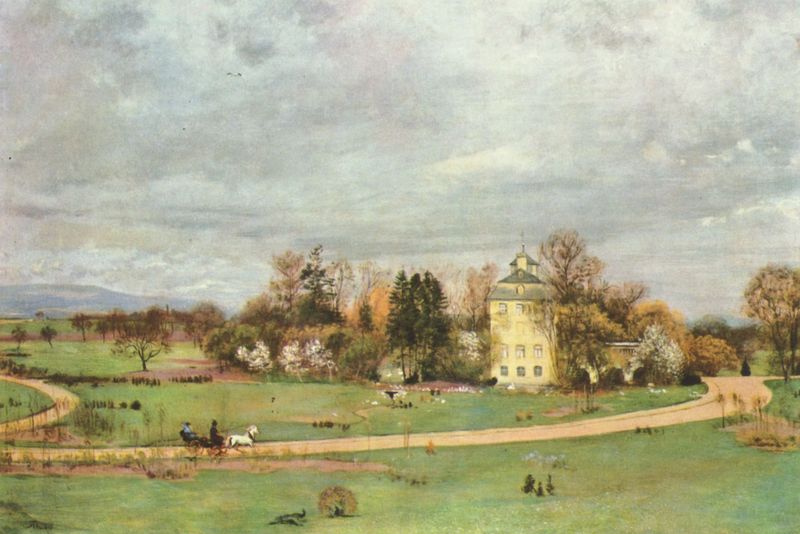
Titel: Der Holzhausenpark in Frankfurt a.M.
Künstler: Hans Thoma
Standort: Frankfurt (am Main)
Institution: Das Städel, Städelsches Kunstinstitut und Städtische Galerie
Schlagwörter: baum, berg, blau, blätter, gemälde, himmel, laub, mann, wasser, weiß, wolken, baumstämme, bäume, gelb, grün, landschaft, menschen, sand, äste, blume, blumen, braun, fenster, grau, hintergrund, licht, orange, strasse, anlage, blüte, blüten, dach, gebäude, gras, haus, park, rasen, schloss, tier, tiere, weg, wiese, wolke, flächig, malerei, architektur, mensch, spitze, öl, felder, horizont, hügel, natur, strauch, wind, zweige, busch, büsche, flach, sträucher, wege, wiesen, figur, adel, pflanzen, rosa, wald, pferd, räder, turm, affe, garten, bewölkt, reiten, biegung, fassade, berge, gebirge, dächer, giebel, lila, tag, violett, herbst, naiv, ausflug, idylle, einspänner, kutsche, speichen, rad, wagen, tannen, frühling, blühen, bedeckt, windig, wolkig, lauf, kutscher, peitsche, pfau, tanne, schimmel, kurve, villa, baumgruppe, thoma, strassen, etagen, geschosse, zufahrt, anfahrt, gallopp, gespann, stockwerke, rute, jagdschloss, bewuchs, pferdekutsche, fasade, trab, schlösschen, landgut, gerte, lieblich, pfauen, verhangen, blühte, wolkendecke, zwei menschen, pommern, wolkenverhangen, bedeckter himmel, weg schlängelt sich, staffage figuren, bl+ten, ölandgut